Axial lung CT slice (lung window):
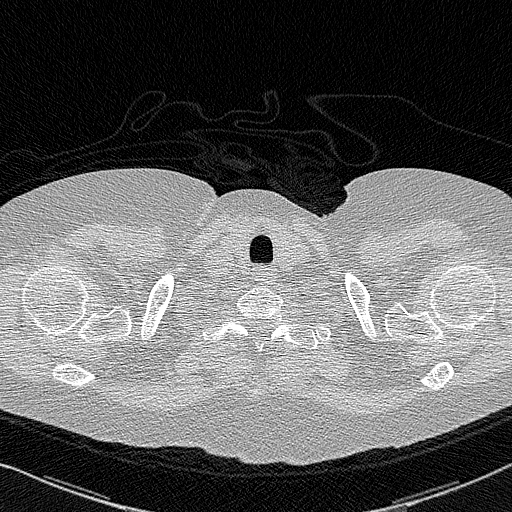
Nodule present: no